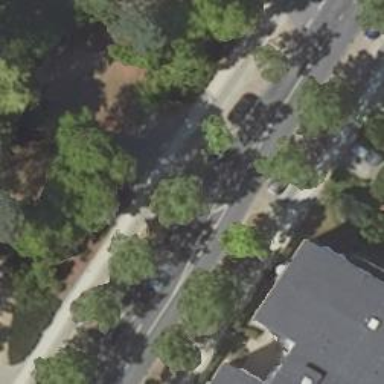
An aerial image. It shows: Avenue lined with broadleaved deciduous trees.